Interaction volume radius: 10 \u00c5
Interaction volume height: 20 \u00c5
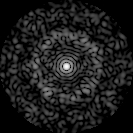
Disorder parameter: 0.8095